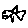
Label: fish